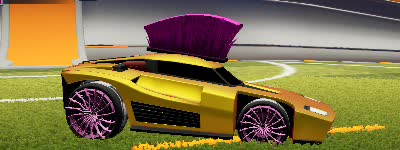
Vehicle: breakout